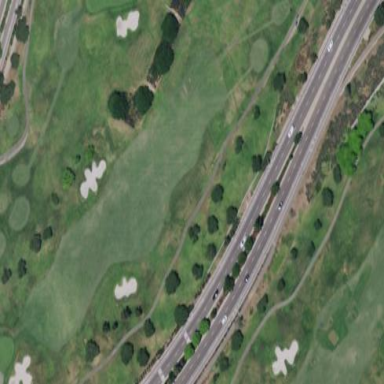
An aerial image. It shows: Rough area on grassy golf course.